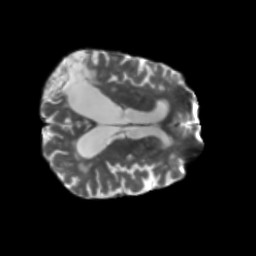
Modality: T2w
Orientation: axial
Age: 66
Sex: female
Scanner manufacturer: siemens
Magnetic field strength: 3 T
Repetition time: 5.25 s
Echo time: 0.08 s